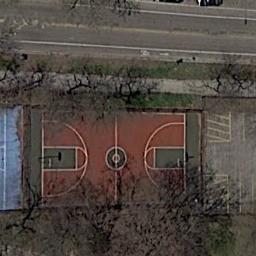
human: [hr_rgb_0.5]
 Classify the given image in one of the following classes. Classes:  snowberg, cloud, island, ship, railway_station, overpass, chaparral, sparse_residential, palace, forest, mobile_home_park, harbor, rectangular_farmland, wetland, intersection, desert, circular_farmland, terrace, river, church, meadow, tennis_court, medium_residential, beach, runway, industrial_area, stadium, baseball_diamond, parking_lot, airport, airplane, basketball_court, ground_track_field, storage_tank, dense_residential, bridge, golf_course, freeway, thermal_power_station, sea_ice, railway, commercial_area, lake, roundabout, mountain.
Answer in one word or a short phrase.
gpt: basketball_court